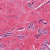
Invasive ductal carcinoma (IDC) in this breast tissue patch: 0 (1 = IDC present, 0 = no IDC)